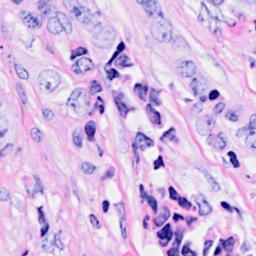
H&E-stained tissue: Breast